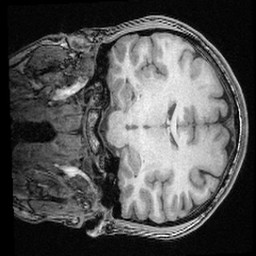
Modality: T1w
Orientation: coronal
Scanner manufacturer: ge
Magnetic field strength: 3 T
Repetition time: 0.008572 s
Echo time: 0.003384 s